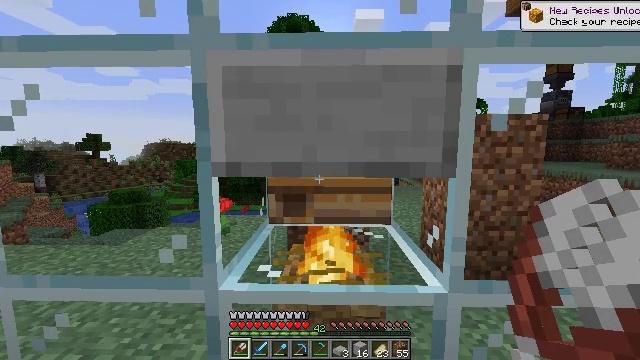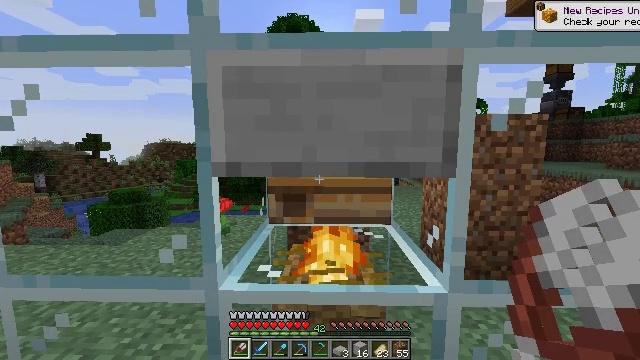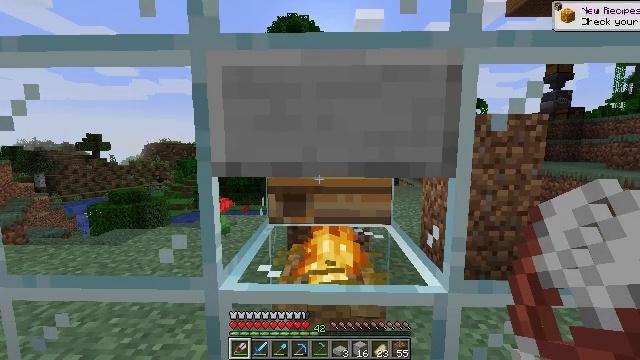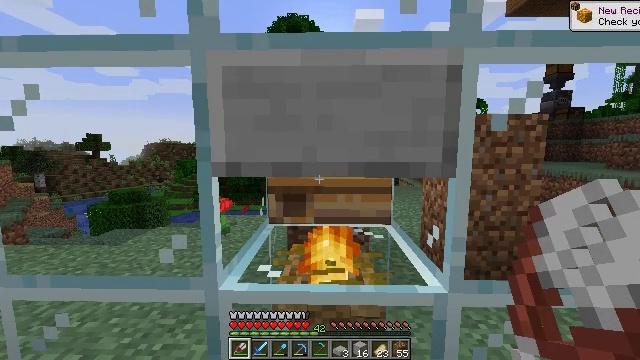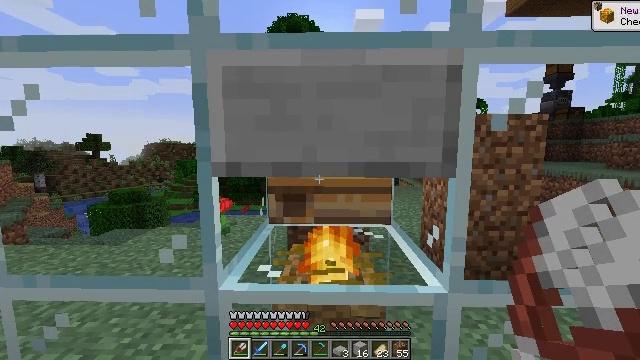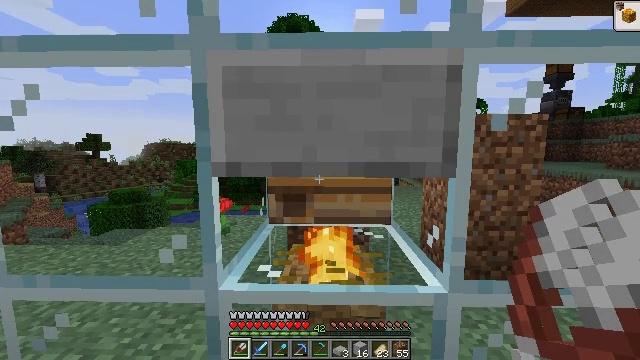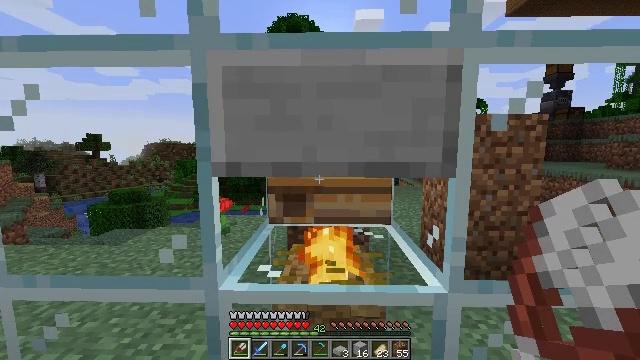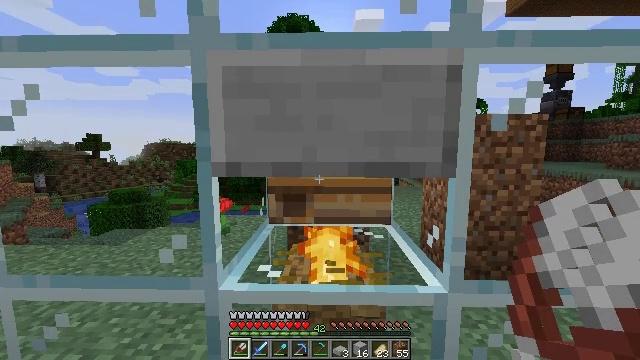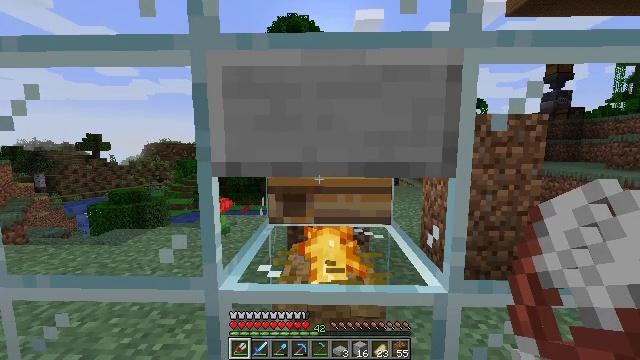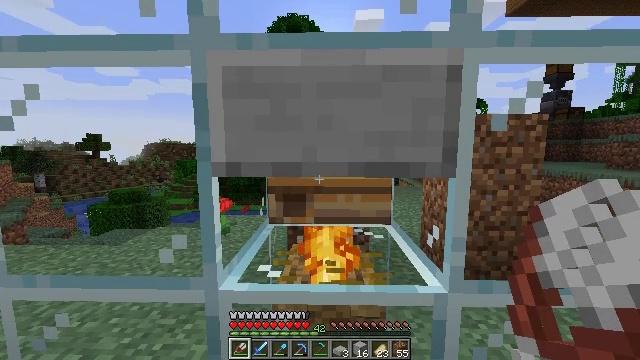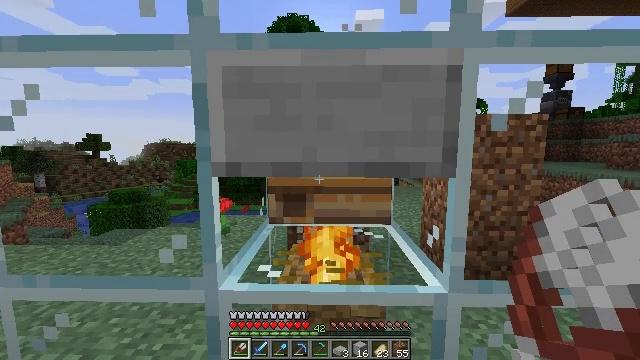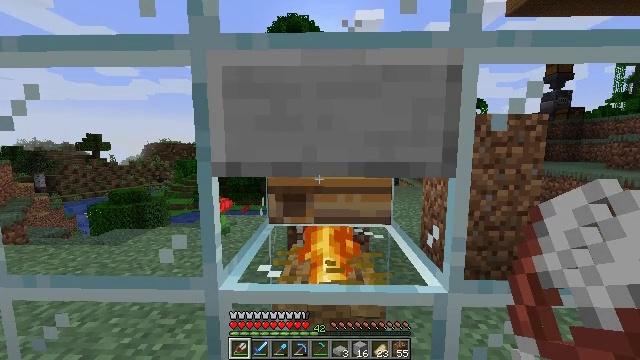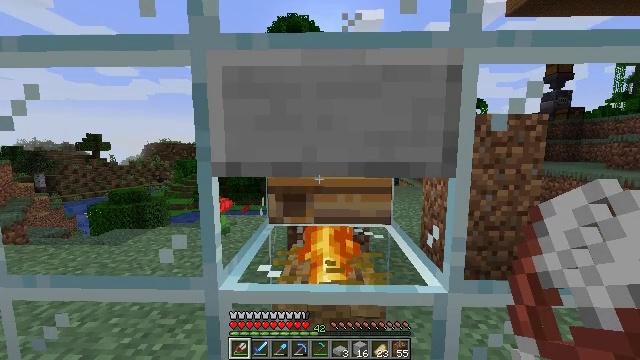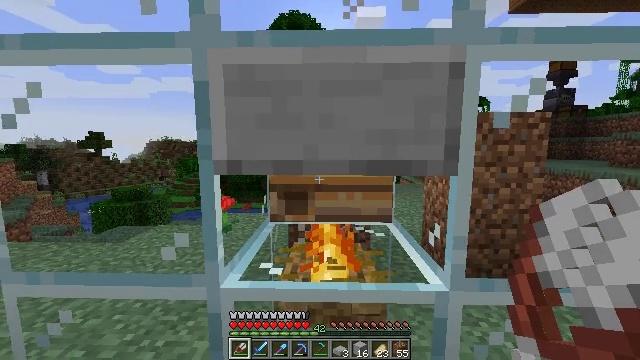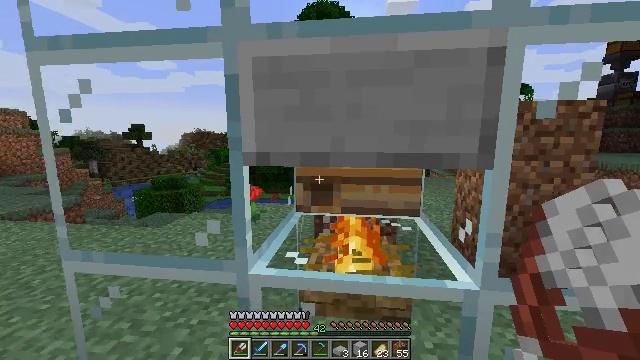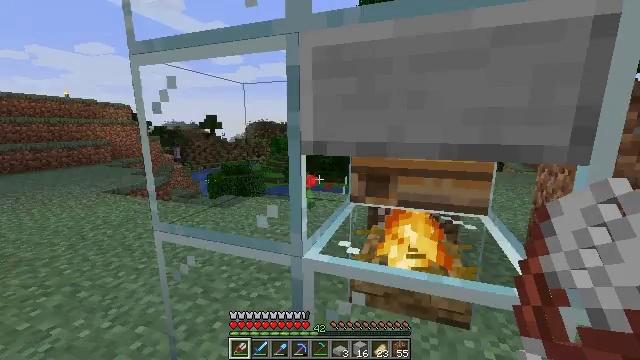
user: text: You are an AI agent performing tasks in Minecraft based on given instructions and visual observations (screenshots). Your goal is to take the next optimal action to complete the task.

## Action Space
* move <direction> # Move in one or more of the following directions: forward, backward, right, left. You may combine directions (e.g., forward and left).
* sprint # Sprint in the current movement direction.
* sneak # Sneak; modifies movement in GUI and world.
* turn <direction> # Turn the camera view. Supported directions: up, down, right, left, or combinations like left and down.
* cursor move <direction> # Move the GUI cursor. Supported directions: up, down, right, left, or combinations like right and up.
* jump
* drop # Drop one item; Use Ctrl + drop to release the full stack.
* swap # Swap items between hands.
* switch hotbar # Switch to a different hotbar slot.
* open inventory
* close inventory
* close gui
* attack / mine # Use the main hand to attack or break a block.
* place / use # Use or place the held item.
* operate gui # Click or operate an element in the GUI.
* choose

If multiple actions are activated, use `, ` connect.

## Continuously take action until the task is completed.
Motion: motion action
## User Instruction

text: Destroy the bee nest.
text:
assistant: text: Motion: no_op
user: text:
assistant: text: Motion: no_op
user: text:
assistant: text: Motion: no_op
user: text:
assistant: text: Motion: no_op
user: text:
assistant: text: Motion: no_op
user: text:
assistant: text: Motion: no_op
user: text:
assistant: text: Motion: no_op
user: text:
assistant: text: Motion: no_op
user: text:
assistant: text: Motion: no_op
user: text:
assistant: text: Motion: no_op
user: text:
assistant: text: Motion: no_op
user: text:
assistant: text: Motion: no_op
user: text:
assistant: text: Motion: no_op
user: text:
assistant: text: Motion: turn left and down
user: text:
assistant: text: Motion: turn left and down
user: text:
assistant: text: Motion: turn left
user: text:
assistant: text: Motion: turn left
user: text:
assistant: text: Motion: turn left
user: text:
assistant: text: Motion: turn left
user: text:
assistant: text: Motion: move forward, turn left
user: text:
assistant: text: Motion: move forward
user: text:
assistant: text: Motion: move forward
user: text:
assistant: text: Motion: move forward
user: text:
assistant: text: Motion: move forward
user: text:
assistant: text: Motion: move forward, turn left
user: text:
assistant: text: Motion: move forward
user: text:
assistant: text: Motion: move forward, turn up
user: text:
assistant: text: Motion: move forward, turn left and up
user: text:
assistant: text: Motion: move forward, sprint, turn left and up
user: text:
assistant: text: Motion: move forward, sprint, turn left